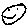
Label: smiley face